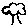
Label: tree